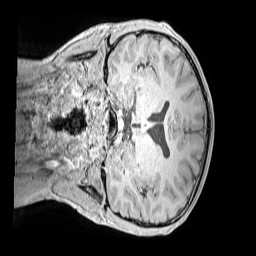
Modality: MP2RAGE
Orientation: coronal
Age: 12
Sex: male
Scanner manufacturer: siemens
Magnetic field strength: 3 T
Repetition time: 4 s
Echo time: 0.00299 s